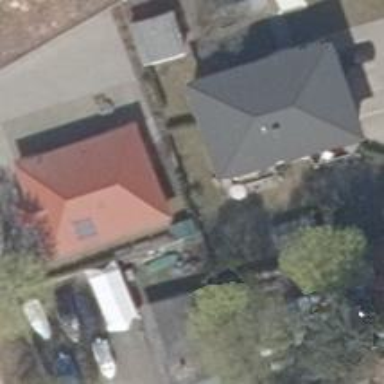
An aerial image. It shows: Building with hipped roof.